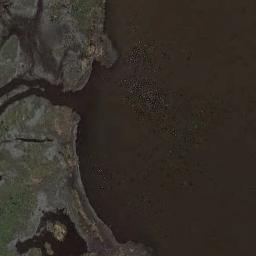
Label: wetland